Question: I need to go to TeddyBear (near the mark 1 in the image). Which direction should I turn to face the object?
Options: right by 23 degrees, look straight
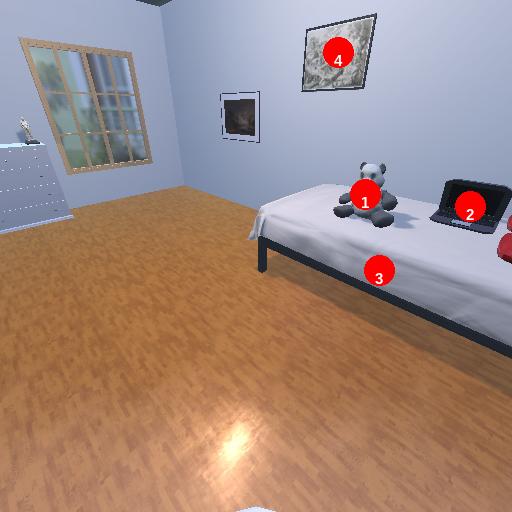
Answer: right by 23 degrees